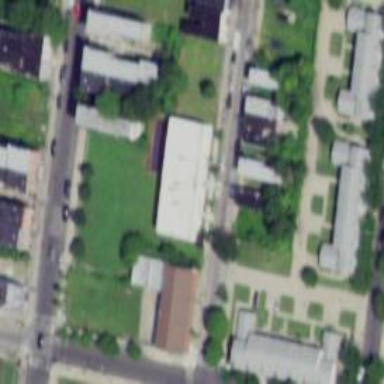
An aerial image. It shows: Kindergarten.